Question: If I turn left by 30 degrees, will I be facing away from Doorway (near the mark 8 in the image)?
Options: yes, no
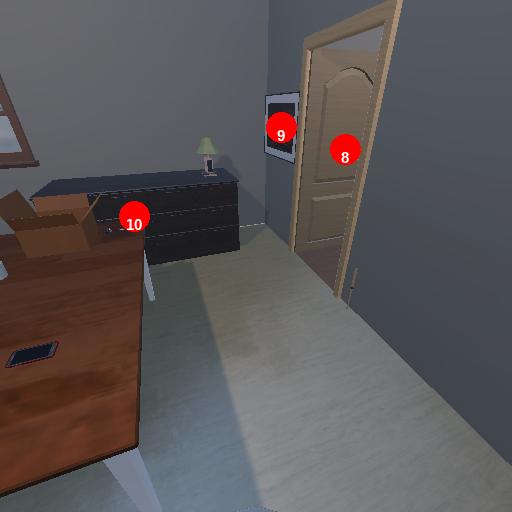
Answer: yes